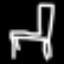
Label: chair